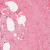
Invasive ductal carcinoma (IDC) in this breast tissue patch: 0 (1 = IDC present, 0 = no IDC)